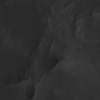
Label: not_dusty